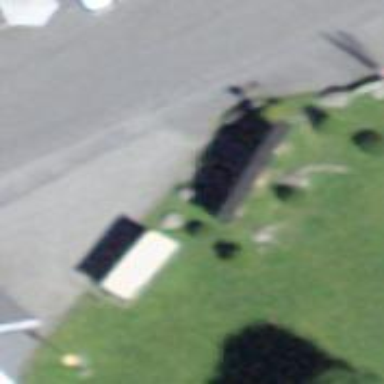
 serving as platform for public transportation."